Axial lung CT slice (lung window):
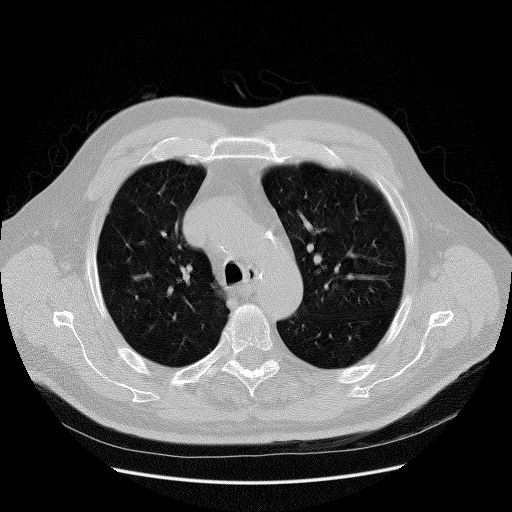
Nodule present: no